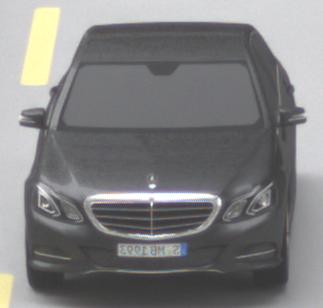
Make: Mercedes-Benz
Model: E 200
Detailed model: E-Class (212) Limousine
Model produced from: 2013/04
Model produced until: 2015/10
Doors: 4
Color: gray
Road condition: dry road
Daytime: midday
Contrast: low contrast